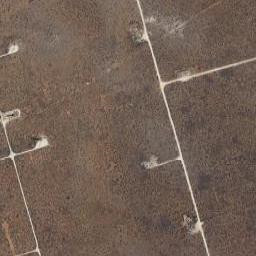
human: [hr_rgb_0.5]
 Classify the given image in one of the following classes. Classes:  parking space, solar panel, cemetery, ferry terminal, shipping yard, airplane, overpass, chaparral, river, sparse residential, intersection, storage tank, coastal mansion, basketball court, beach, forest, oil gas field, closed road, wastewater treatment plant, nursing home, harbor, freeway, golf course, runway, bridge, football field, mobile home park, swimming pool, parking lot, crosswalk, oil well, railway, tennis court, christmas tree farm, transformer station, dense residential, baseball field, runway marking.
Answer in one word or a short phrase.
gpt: oil gas field